Question: I'm trying to plot a graph that has two x-axes on matplotlib. However, it's not behaving how I would expect it to
'''
import matplotlib.pyplot as plt
import numpy as np
fig = plt.figure()
ax1 = fig.add_subplot(111)
x = np.linspace(-10,10,1000)
y = np.sin(x*np.pi/2)
ax1.plot(x,y)
ax2 = ax1.twiny()
tick_locations = ax1.get_xticks() - 5.
tick_labels = ax1.get_xticks()
ax2.set_xticks(tick_locations[1:])
ax2.set_xticklabels(tick_labels[1:])
plt.show()
'''
gives:

Shouldn't the ax2 labels read: '[ -5. 0. 5. 10.]' at ax1 locations '[-10. -5. 0. 5.]'
Any ideas why it's stretching them out?
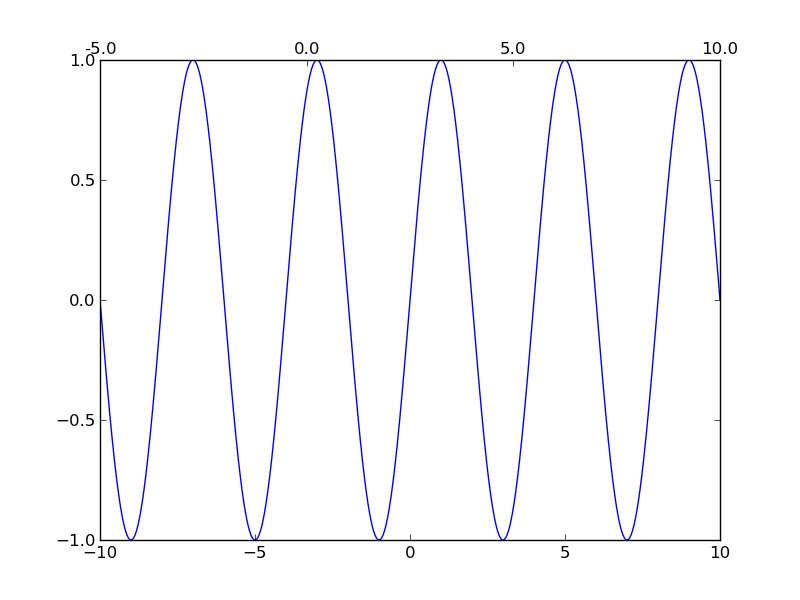
Answer: edit your code:
'''
ax2.set_xticks(tick_locations[:])
ax2.set_xticklabels(tick_labels[1:])
'''
:
"Based Carla gama's response to <URL> post it seems you should be able to select any tick locations?"
note that there is a 'ax2.set_xlim' in his code, so you can also do this:
'''
ax2.set_xlim(tick_locations[0], tick_locations[-1])
ax2.set_xticks(tick_locations[1:]) #1, not 0
ax2.set_xticklabels(tick_labels[1:])
'''
I think the key is you should let your ax2 xlim same range as ax1.